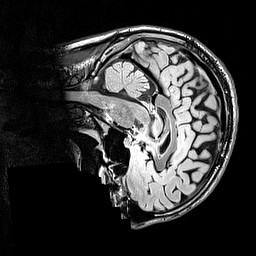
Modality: FLAIR
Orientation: sagittal
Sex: male
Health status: ill
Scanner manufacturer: siemens
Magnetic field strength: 3 T
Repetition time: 5 s
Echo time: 0.388 s